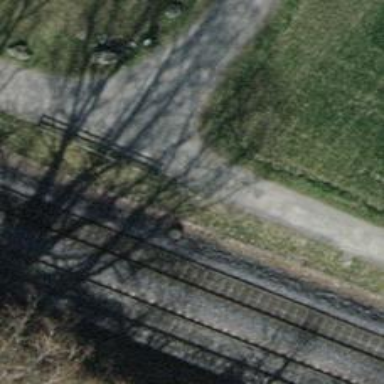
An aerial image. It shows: Track with compacted grade 2 surface.